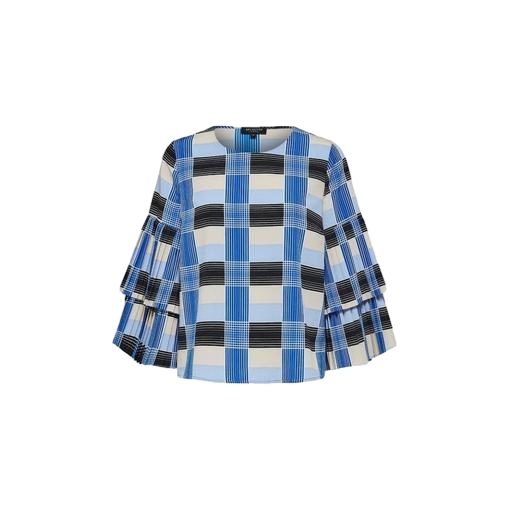
blue check blouse, blue plaid blouse, blue ink plaid blouse, white background